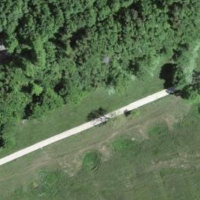
EUNIS habitat code: 24
Species observed at this site:
Campanula glomerata
Succisa pratensis